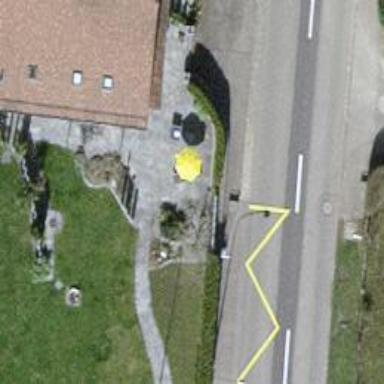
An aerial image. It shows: Bus stop with platform for public transport.